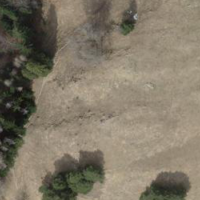
EUNIS habitat code: 43
Species observed at this site:
Cirsium palustre